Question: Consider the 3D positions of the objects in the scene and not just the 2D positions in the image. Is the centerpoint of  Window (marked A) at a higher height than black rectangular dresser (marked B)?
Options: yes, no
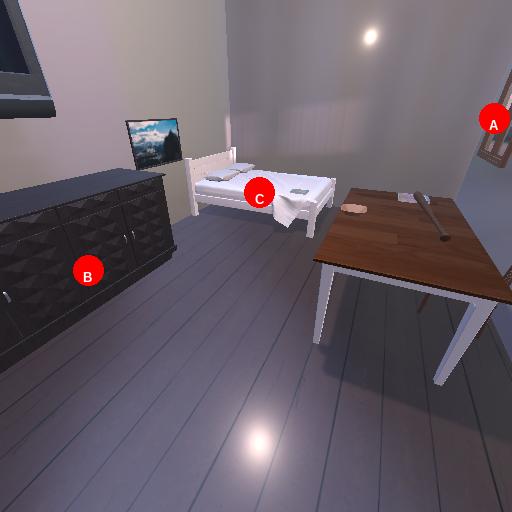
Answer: yes